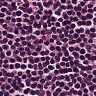
Metastatic tissue present: no